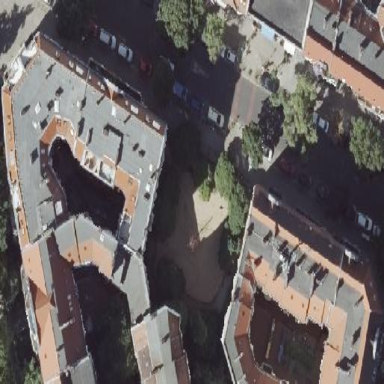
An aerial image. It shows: Playground area for leisure activities on the land.